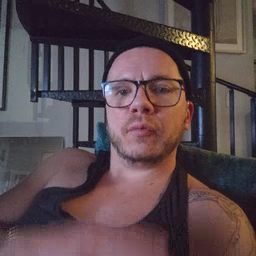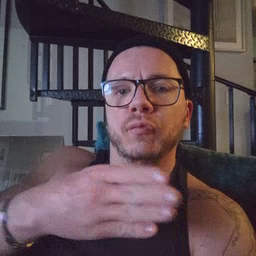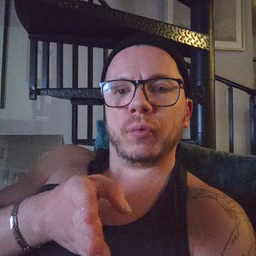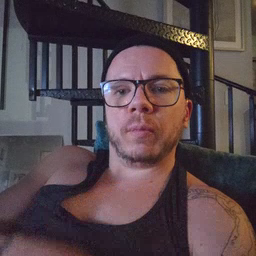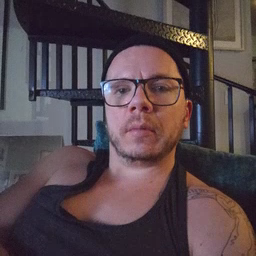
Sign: room